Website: macys
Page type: customer-info-address
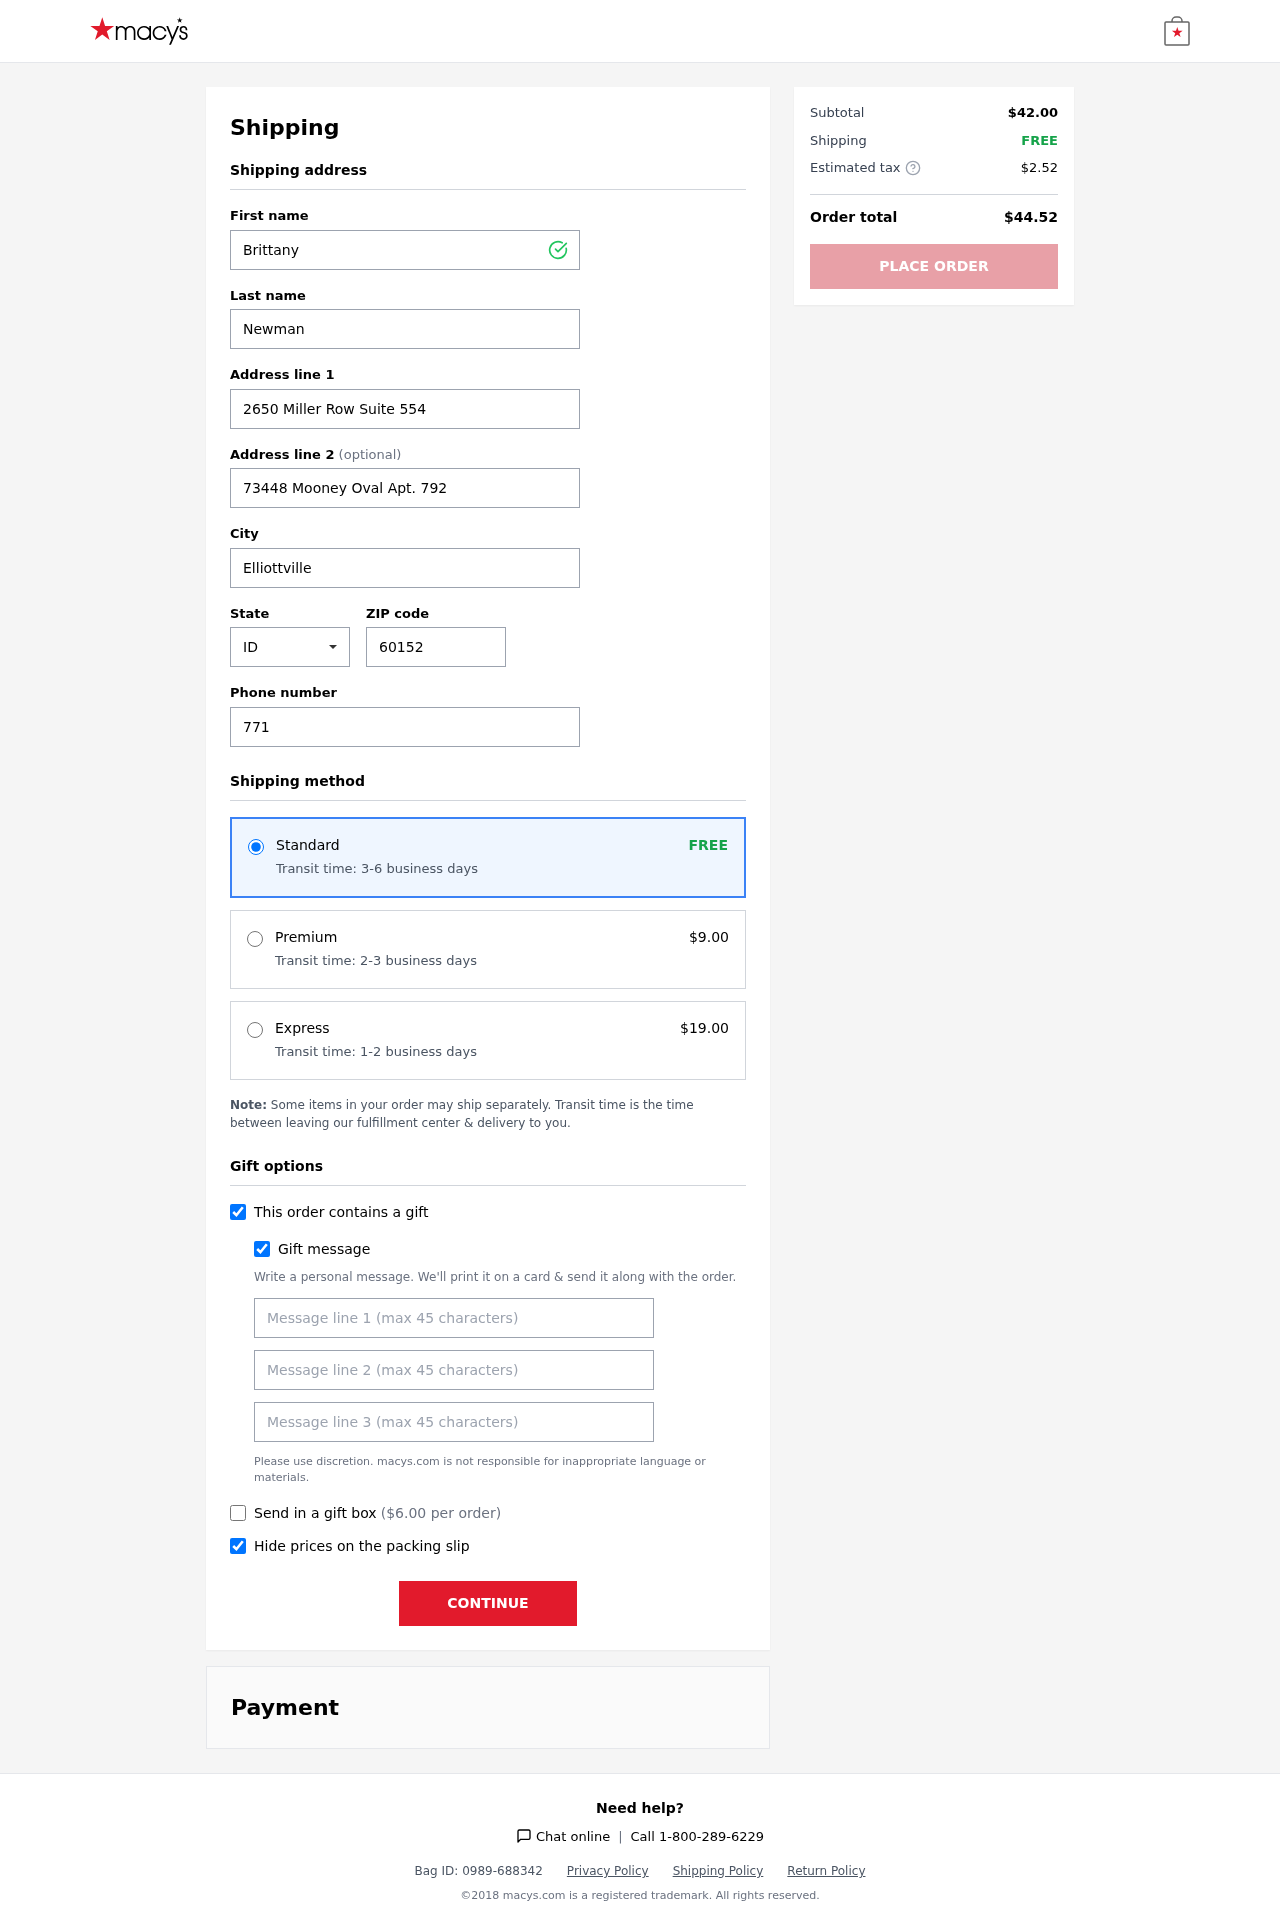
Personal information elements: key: PII_CITY
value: Elliottville
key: PII_FIRSTNAME
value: Brittany
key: PII_GIFT_MESSAGE
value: Hey Brian! I saw these beautiful birthstone earrings and necklace set and instantly thought of you—can’t wait to see how they brighten up your style. Just a little something to celebrate you!  Brittany
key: PII_LASTNAME
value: Newman
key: PII_PHONE
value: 7716387502
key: PII_POSTCODE
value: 60152
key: PII_STATE_ABBR
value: ID
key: PII_STREET
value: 2650 Miller Row Suite 554
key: PII_STREET2
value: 73448 Mooney Oval Apt. 792
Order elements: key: ORDER_SHIPPING_STANDARD
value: FREE
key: ORDER_SHIPPING_STANDARD_TIME
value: Transit time: 3-6 business days
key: ORDER_SHIPPING_PREMIUM
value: $9.00
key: ORDER_SHIPPING_PREMIUM_TIME
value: Transit time: 2-3 business days
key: ORDER_SHIPPING_EXPRESS
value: $19.00
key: ORDER_SHIPPING_EXPRESS_TIME
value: Transit time: 1-2 business days
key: ORDER_GIFT_BOX_FEE
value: $6.00
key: ORDER_SUBTOTAL
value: $42.00
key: ORDER_SHIPPING_COST
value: FREE
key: ORDER_TAX
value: $2.52
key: ORDER_TOTAL
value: $44.52